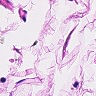
Metastatic tissue present: no